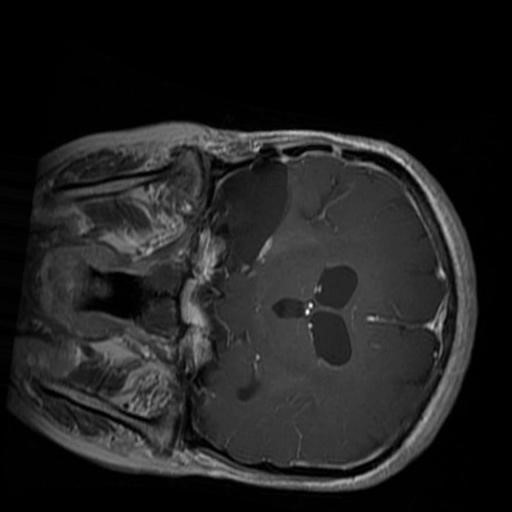
Label: brain_glioma